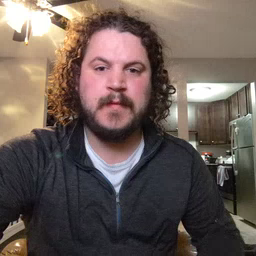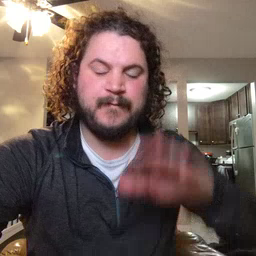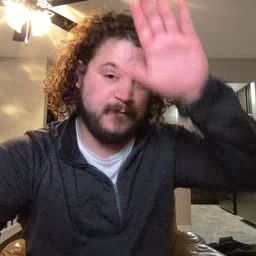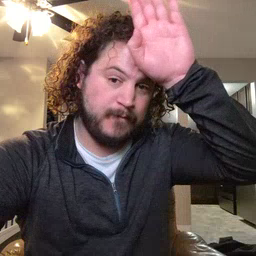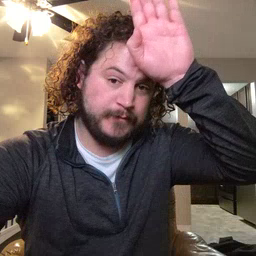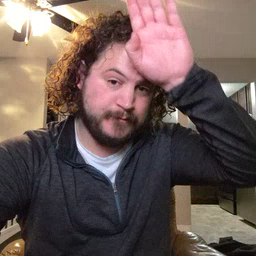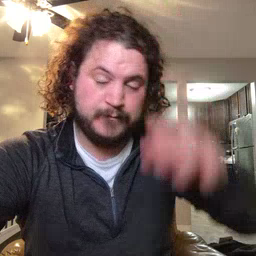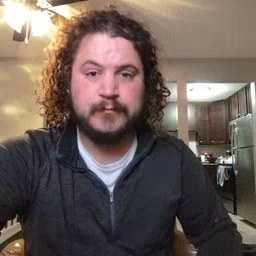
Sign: fireman